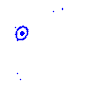
Particle: kaon